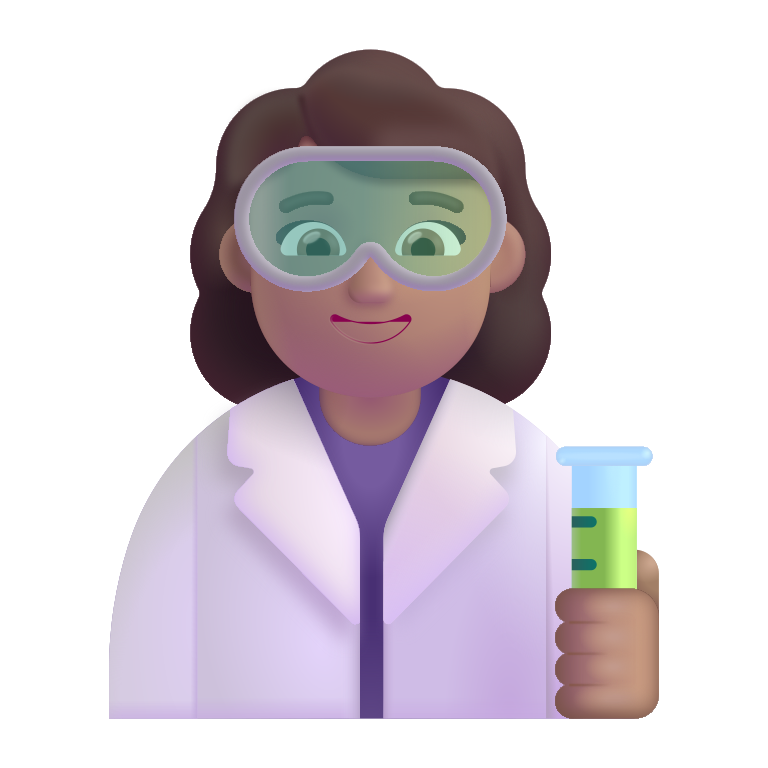
woman scientist color